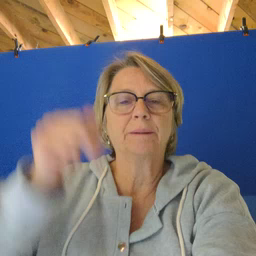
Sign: horse